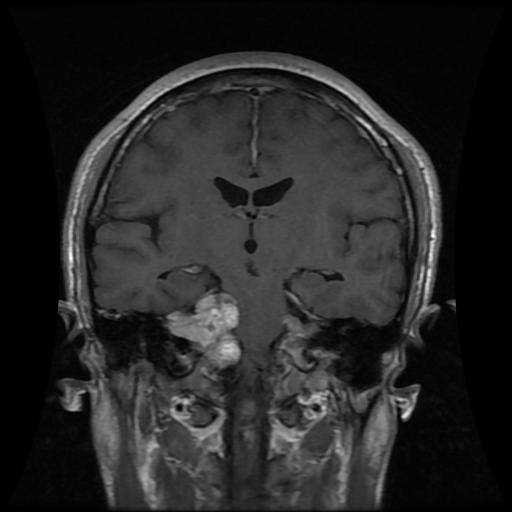
Label: meningioma